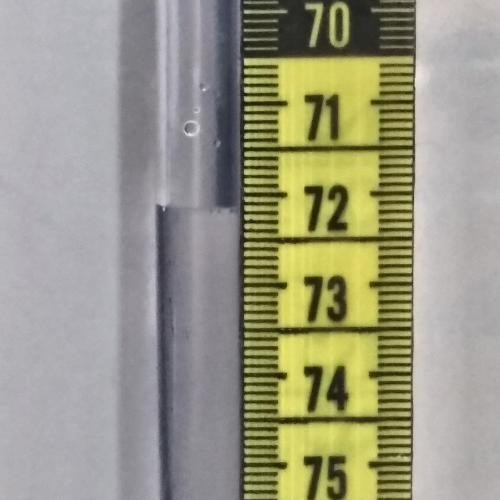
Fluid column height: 72.1 cm